Question: I need to send a list of commands to several devices. For each IP, open an SSH-connection with the given credentials from and textboxes, run all of the commands and return the output to the textbox.

Normally I'd use
'''
plink.exe -ssh admin@172.16.17.18 -pw PassW0rd "command"
'''
Unfortunately, the remote host does not let me do that:
'''
Sent password
Access granted
Opening session as main channel
Opened main channel
Server refused to start a shell/command
FATAL ERROR: Server refused to start a shell/command
'''
However, if I connect without handing over a command:
'''
Sent password
Access granted
Opening session as main channel
Opened main channel
Allocated pty (ospeed 38400bps, ispeed 38400bps)
Started a shell/command
Welcome to XXX
System_Name>#
'''
Now, I can type my commands and have them executed. I tried PoshSSH, which lets me connect but any command times out.
I broke down the lines from the IP- and Command-boxes into string-arrays and made for loops. Then I tried several approaches with 'Start-Job' and 'SystemDiagnostics.Process*' without success.
Now I'm a bit clueless and would appreciate any help:
'''
for ($a=0; $a -lt $IPArray.Length; $a++){
# Open an interactive Session with plink like
# plink.exe -ssh ' + $User + '@' + $IPArray[$a] + ' -pw ' + $Passwd
for ($b=0; $b -lt $CommandArray.Length; $b++){
# Send $CommandArray[$b] to plink-Session
# Wait for command to finish
# Read output and send it to the textbox
}
}
'''
---
Edit: Thanks to Martin Prikryl's answer I'm a step further:
'''
for ($a=0; $a -lt $IPArray.Length; $a++){
$User = $UserTextBox.text
$IP = $IPArray[$a]
# $Passwd = $PwdTextBox.Text
$Outputtext= $Outputtext + "~~~~~ " + $IP + " ~~~~~" + "'r'n"
$isSession = New-SSHSession -ComputerName $IP -Credential $User
$isStream = $isSession.Session.CreateShellStream("PS-SSH", 0, 0, 0, 0, 1000)
for ($b=0; $b -lt $CommandArray.Length; $b++){
$Command = $CommandArray[$b]
$isStream.WriteLine("$Command")
Start-Sleep -Seconds 1
}
$isReturn = $isStream.Read()
$Outputtext= $Outputtext + $isReturn + "'r'n"
$outputBox.Text = $Outputtext
}
'''
returns:
'''
~~~~~ 172.16.17.18 ~~~~~
Welcome to XXX
System_18>#echo 1
1
System_18>#echo 2
2
System_18>#ping 8.8.8.8
PING 8.8.8.8 56 data bytes
~~~~~ 172.16.17.19 ~~~~~
Welcome to XXX
System_19>#echo 1
1
System_19>#echo 2
2
System_19>#ping 8.8.8.8
PING 8.8.8.8 56 data bytes
~~~~~ 172.16.17.20 ~~~~~
Welcome to XXX
System_20>#echo 1
1
System_20>#echo 2
2
System_20>#ping 8.8.8.8
PING 8.8.8.8 56 data bytes
'''
Now I need to achieve two things:
1. Get the credentials from the corresponding input fields (Currently, I need to type in the password once for each IP) Done: $User = $UserTextBox.text
$Passwd = ConvertTo-SecureString $PwdTextBox.Text -AsPlainText -Force
$SSHCred = New-Object System.Management.Automation.PSCredential -ArgumentList ($User, $Passwd)
# ...
$isSession = New-SSHSession -ComputerName $IP -Credential $SSHCred
2. Make it wait for a command to finish, before sending the next one. (Currently, it just waits 1 second)
However, I'm happy that the remote hosts now talk to me, at least.
Thank you.
Should I open new questions, if I need further help with the script or continue to log the progress, here?
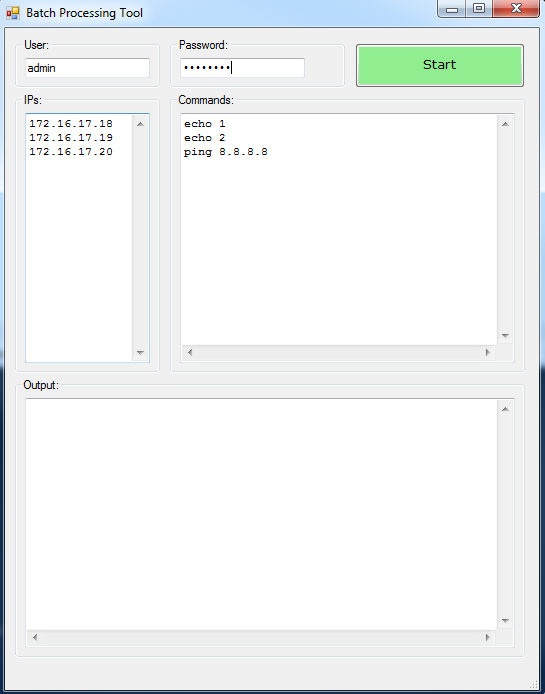
Answer: You are obviously connecting to some "device", not a full server. Embedded SSH implementations usually do not implement SSH "exec" channel. You have to use "shell" channel (what is otherwise not recommended for command automation).
With Plink you can achieve that by writing the "command" to Plink input, instead of using the '-m' switch.
See also <URL>.
---
Though you should not run an external application to implement SSH. Use a native .NET SSH implementation, like <URL>. Pseudo code to execute command with SSH.NET in "shell" channel:
'''
var client = new SshClient(...);
client.Connect();
var shell = client.CreateShellStream(...);
shell.WriteLine("command");
var output = shell.Read();
'''
The "shell" channel is a black box with an input and an output. There is no reliable way to use it to execute a command, read its output, and execute other commands. You have no API to tell when a command execution has ended. That is why I wrote above that the "shell" channel is not recommended for command automation. All you can do is to parse the shell output and look for your device's command prompt: 'System_20>'.